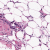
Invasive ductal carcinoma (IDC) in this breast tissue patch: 0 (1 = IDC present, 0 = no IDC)